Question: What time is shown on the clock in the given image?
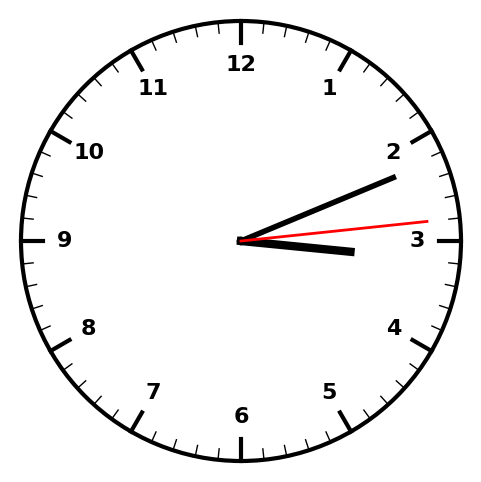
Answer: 03:11:14